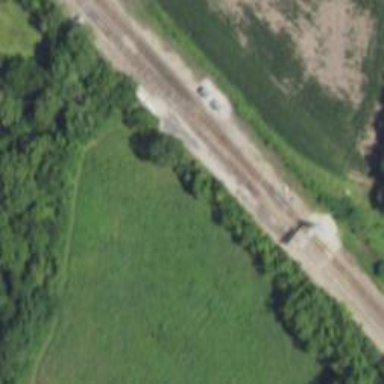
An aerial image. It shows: Railway spur junction.